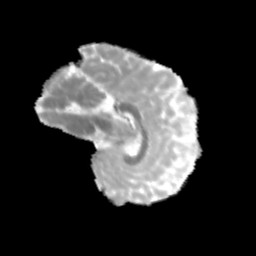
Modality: MD
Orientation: sagittal
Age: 13
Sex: female
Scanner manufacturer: siemens
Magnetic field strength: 3 T
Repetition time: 3.8 s
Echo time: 0.07 s